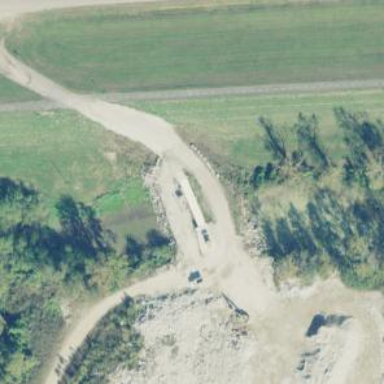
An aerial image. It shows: Driveway leading to weighbridge.